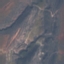
Land use / land cover: HerbaceousVegetation